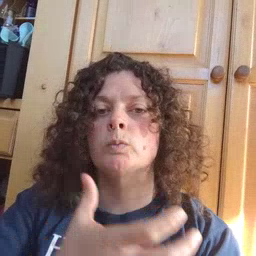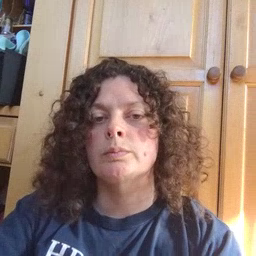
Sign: balloon